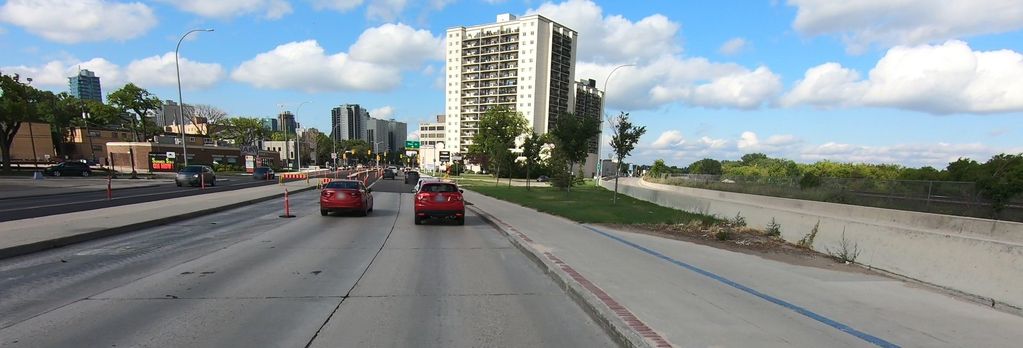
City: winnipeg